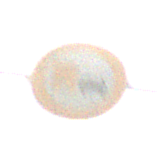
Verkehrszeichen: UeberholverbotKraftfahrzeuge
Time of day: MorningAfternoon
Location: Outdoor (Suburban)
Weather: Clear
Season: NotSpecified
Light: Natural